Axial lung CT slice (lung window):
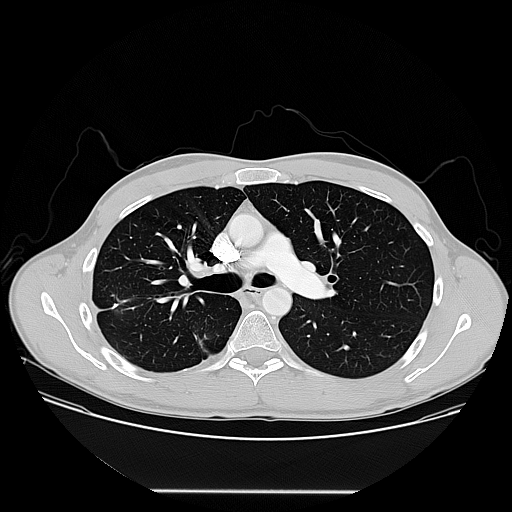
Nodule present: no